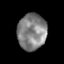
Tissue: skin
Cell type: Epithelial cells
Senescence score: 0.2256
Nuclear area (px): 1026
Mean DAPI intensity: 130.131